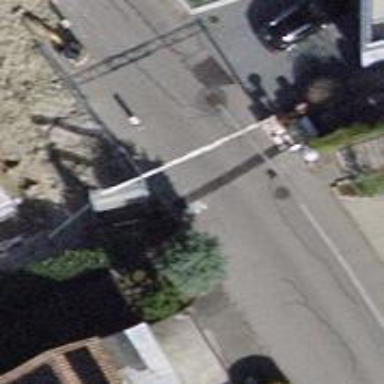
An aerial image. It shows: Bus stop equipped with public transport stop position.